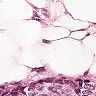
Metastatic tissue present: yes